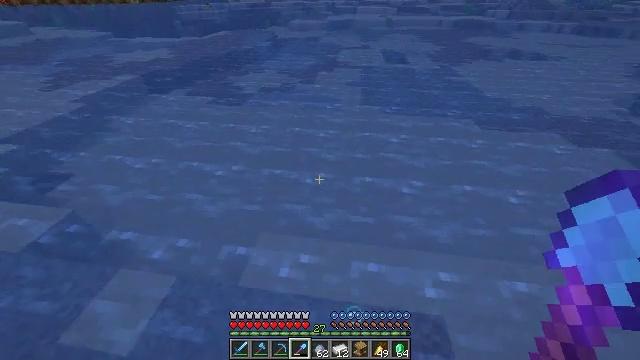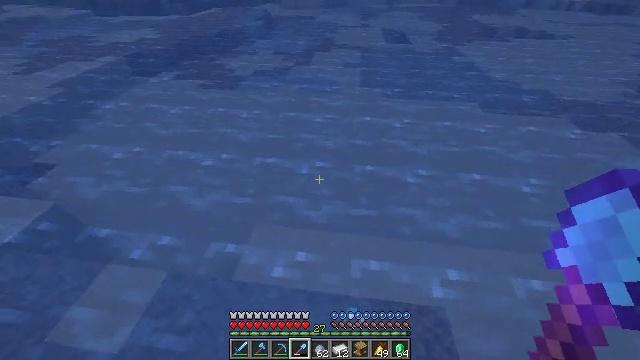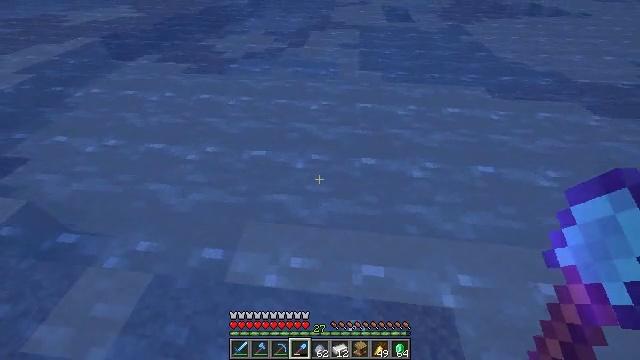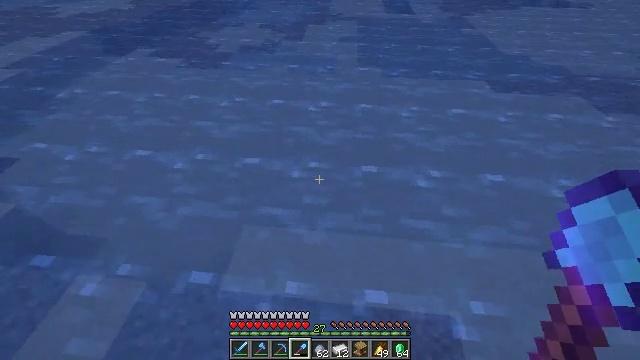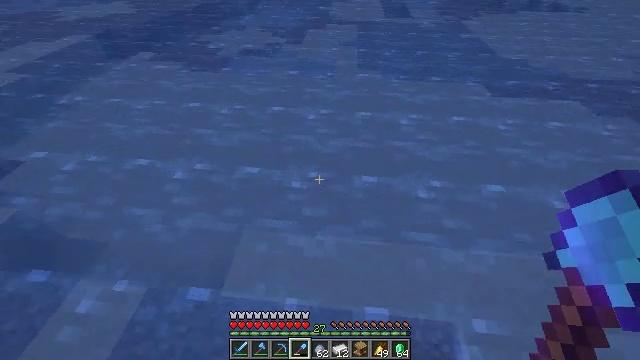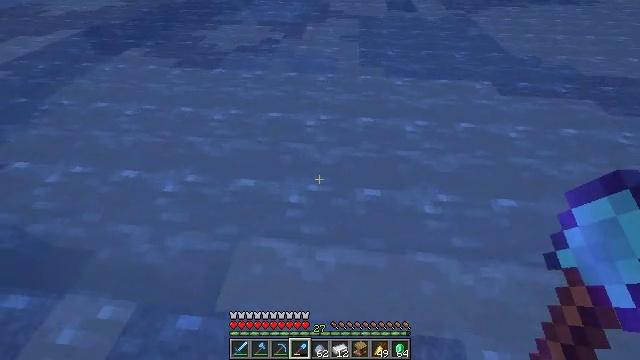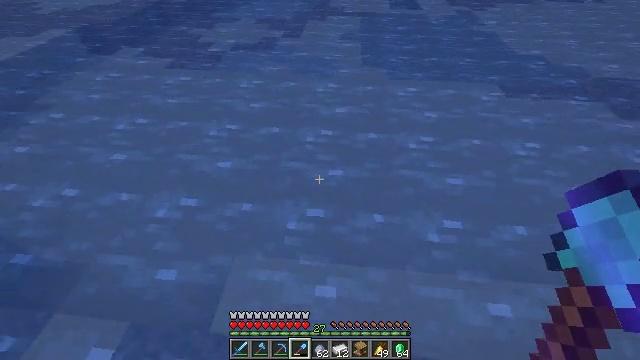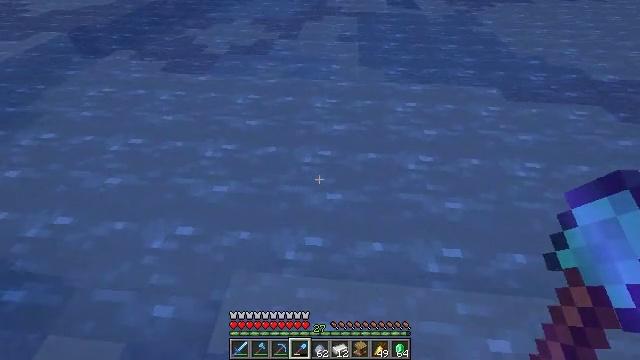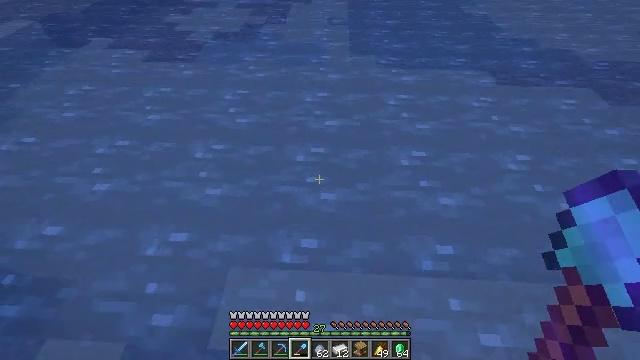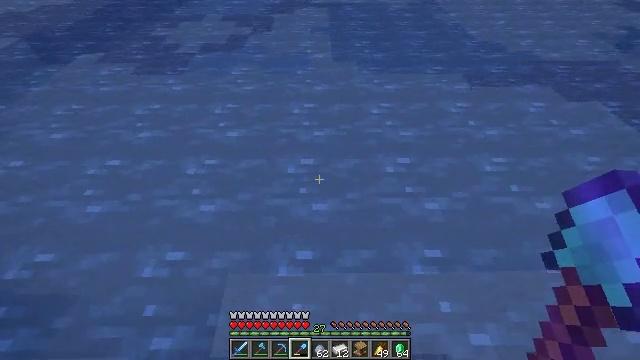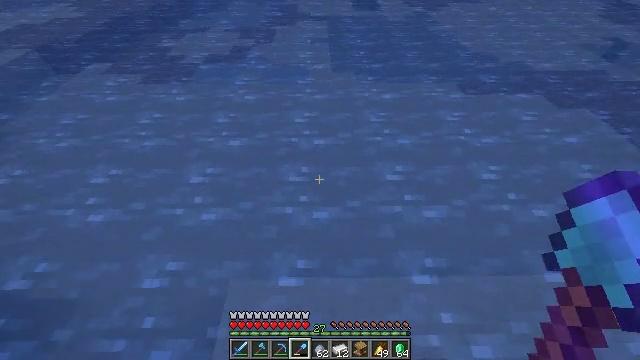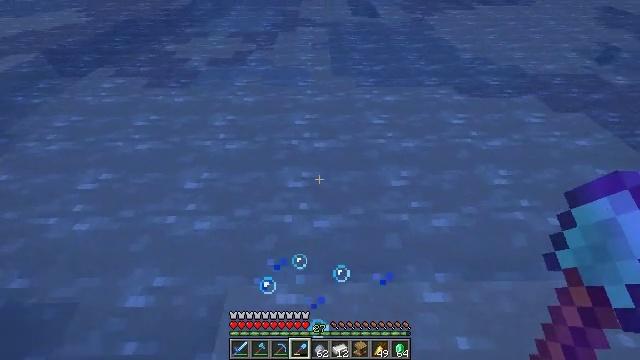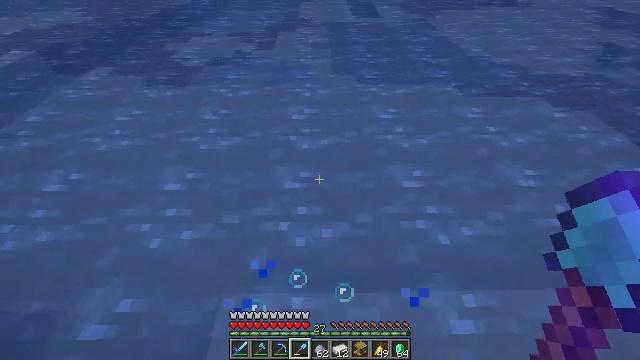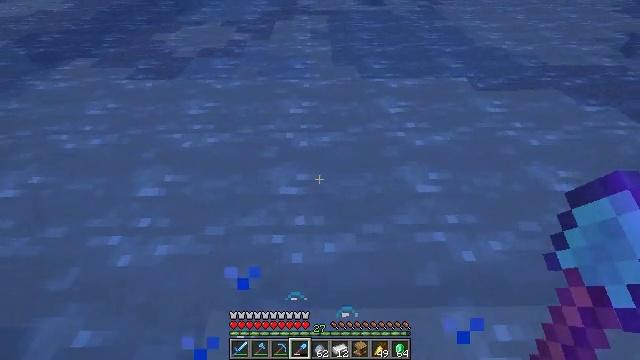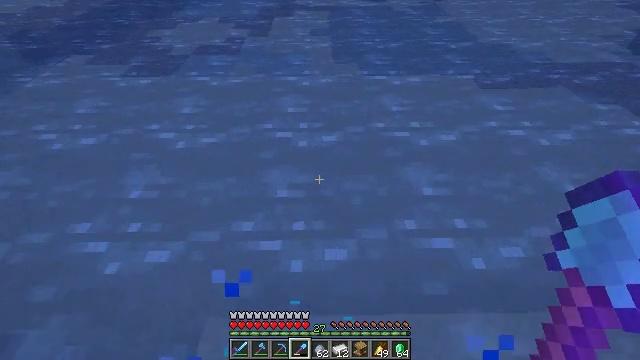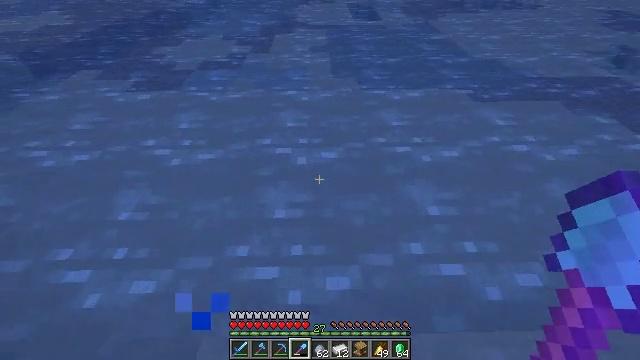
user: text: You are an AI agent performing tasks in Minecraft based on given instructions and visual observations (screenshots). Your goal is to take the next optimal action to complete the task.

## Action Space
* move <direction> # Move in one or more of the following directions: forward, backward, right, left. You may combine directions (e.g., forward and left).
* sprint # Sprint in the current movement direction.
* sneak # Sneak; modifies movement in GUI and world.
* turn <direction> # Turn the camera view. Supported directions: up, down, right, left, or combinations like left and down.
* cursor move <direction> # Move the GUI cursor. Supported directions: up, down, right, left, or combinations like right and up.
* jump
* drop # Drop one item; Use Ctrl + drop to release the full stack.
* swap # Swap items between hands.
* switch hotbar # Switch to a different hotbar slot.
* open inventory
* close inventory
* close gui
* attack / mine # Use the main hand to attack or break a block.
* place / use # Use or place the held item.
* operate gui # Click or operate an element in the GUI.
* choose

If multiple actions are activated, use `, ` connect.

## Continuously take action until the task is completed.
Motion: motion action
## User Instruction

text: Mine the clay from the riverbed.
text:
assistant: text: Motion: move forward, sprint, turn down, jump
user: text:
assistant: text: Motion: move forward, sprint, turn down, jump
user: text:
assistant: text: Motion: move forward, sprint, turn down, jump
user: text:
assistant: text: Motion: move forward, sprint, jump
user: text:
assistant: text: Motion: move forward, sprint, jump
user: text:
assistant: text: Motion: move forward, sprint, jump
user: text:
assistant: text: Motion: move forward, sprint, jump
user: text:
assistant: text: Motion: move forward, sprint, turn right and down, jump
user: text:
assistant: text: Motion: move forward, sprint, turn right, jump
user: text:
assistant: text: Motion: move forward, sprint, jump
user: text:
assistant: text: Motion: move forward, sprint, jump
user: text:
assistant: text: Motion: move forward, sprint, jump
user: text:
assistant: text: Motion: move forward, sprint, jump
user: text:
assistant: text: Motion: move forward, sprint, jump
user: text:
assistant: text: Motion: move forward, sprint, turn up, jump
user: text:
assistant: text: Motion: move forward, sprint, jump
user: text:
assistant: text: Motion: move forward, sprint, jump
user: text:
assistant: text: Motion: move forward, sprint, turn left and down, jump
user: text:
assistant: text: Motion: move forward, sprint, jump
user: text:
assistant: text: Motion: move forward, sprint, jump
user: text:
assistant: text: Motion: move forward, sprint, jump
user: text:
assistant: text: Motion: move forward, sprint, jump
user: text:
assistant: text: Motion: move forward, sprint, jump
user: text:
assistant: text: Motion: move forward, sprint, jump
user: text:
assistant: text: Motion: move forward, sprint, jump
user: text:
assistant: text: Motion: move forward, sprint, jump
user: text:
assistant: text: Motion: move forward, sprint, turn left, jump
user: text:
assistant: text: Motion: move forward, sprint, turn left and down, jump
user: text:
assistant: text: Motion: move forward, sprint, jump
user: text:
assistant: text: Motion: move forward, sprint, turn left, jump